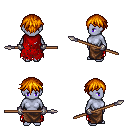
a pixel art fantasy rpg character, female body template, dark elf, purple skin, red tattered cape, robe skirt, dark blonde short bangs hairstyle, metal gloves, spear, four views (front, back, left, right), 2x2 character sprite sheet, small pixel art, hard edges, no anti-aliasing